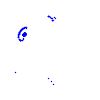
Particle: pion